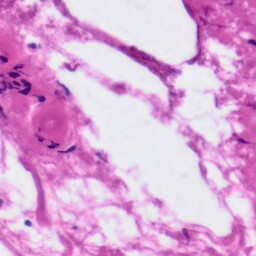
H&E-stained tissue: Tonsil